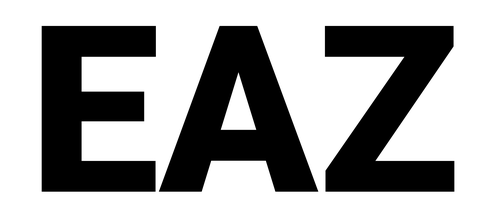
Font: Roboto_Black